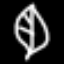
Label: leaf